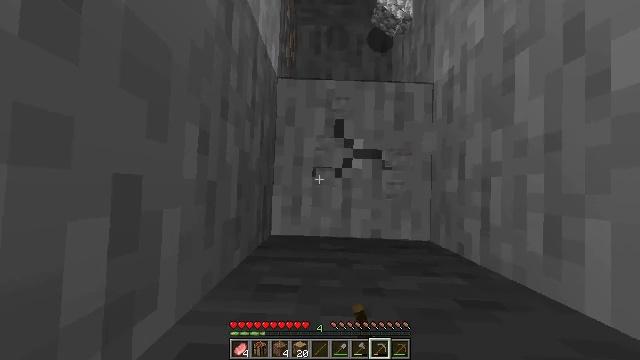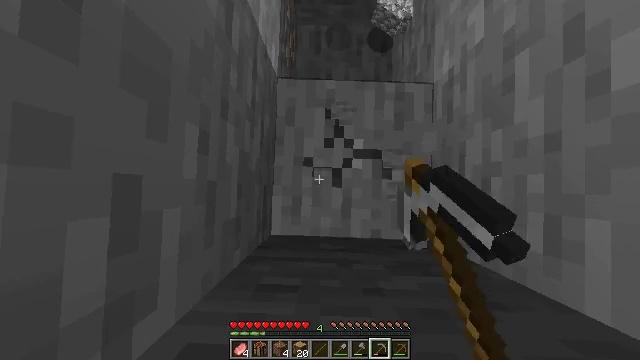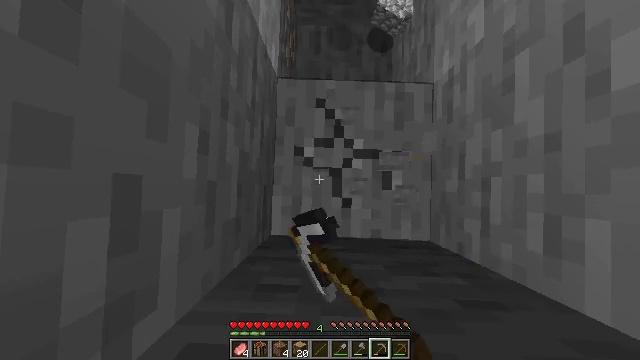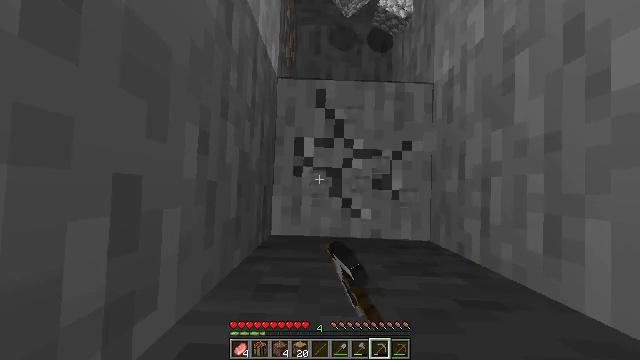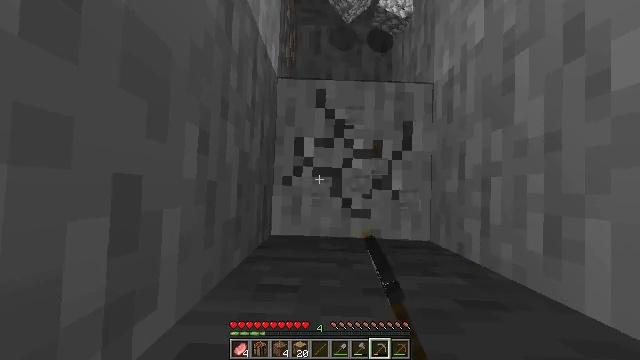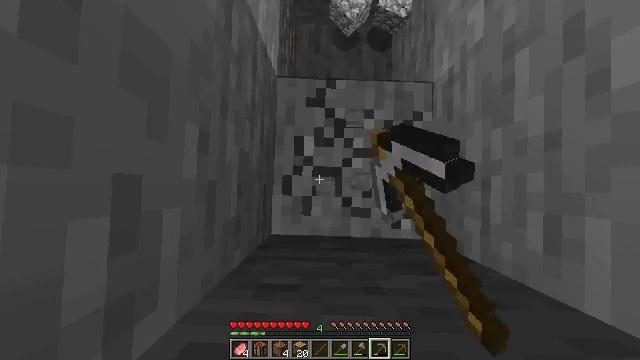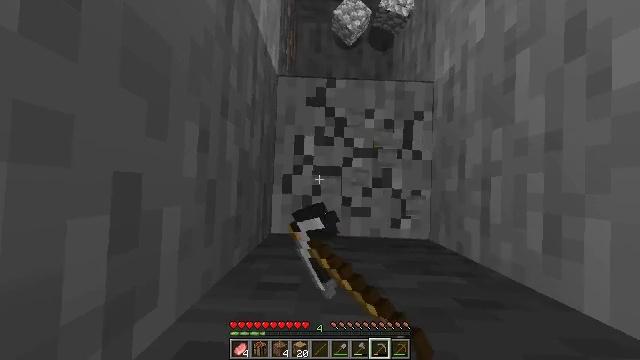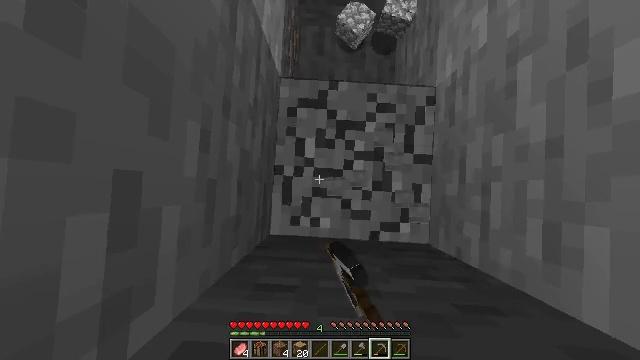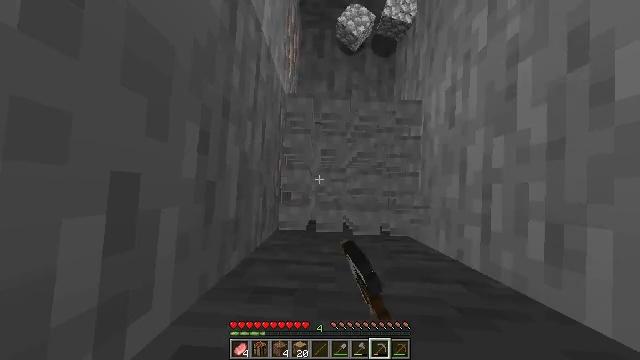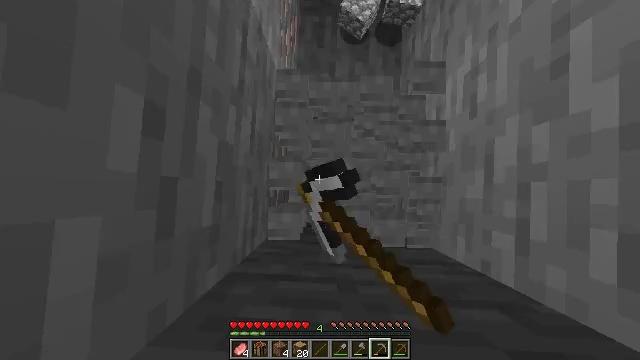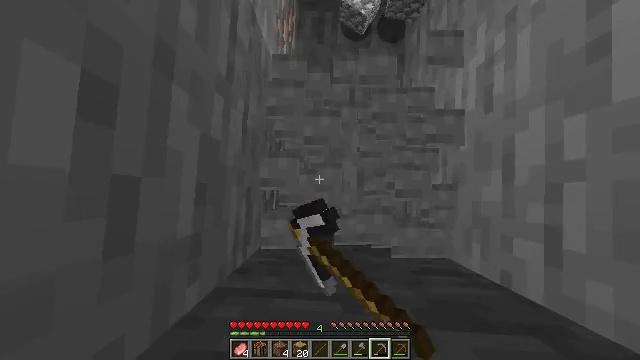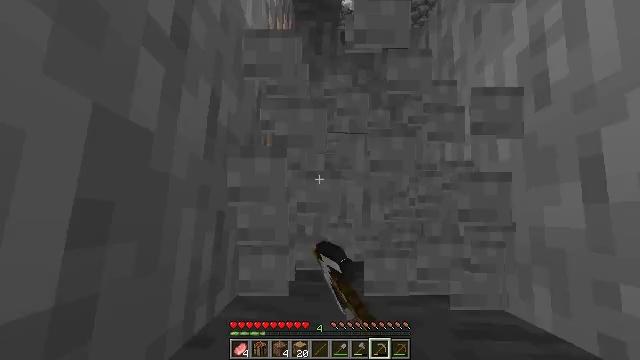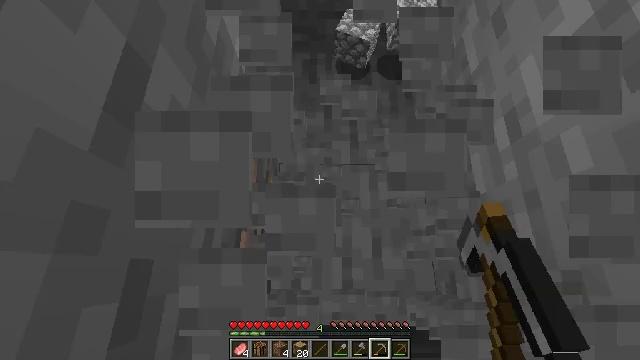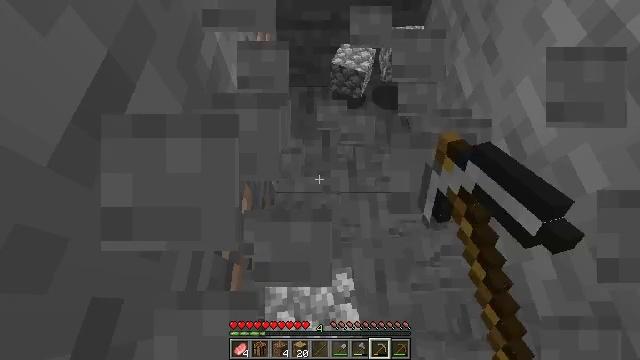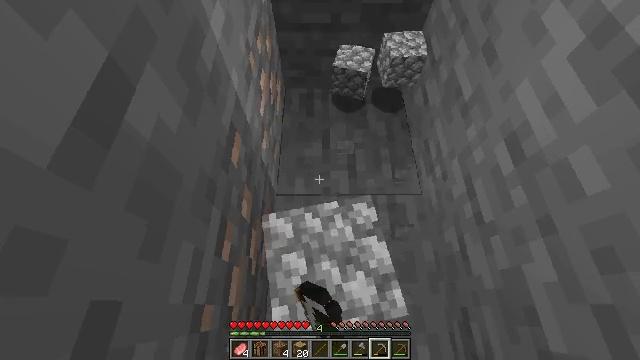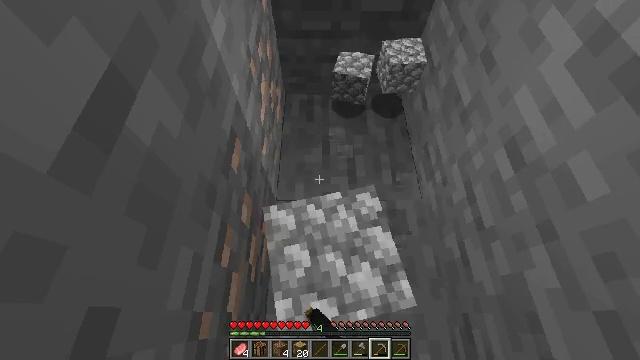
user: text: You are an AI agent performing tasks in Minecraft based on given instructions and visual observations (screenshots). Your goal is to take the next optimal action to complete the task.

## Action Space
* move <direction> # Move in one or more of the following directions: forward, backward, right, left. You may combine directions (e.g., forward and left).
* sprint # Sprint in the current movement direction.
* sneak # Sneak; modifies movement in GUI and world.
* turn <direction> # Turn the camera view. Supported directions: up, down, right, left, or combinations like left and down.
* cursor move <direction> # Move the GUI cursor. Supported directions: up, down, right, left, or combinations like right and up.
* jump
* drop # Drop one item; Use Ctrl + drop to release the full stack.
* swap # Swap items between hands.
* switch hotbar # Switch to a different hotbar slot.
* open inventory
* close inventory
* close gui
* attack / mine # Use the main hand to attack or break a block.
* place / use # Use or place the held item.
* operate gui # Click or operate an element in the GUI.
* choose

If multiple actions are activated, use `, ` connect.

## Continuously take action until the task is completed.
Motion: motion action
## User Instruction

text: Dig up the stone with a tool.
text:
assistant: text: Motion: attack / mine
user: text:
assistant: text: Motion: attack / mine
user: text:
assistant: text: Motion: attack / mine
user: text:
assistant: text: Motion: attack / mine
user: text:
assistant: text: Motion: attack / mine
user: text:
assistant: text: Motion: attack / mine
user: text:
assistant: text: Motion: turn left, attack / mine
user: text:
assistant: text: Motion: attack / mine
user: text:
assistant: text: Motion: attack / mine
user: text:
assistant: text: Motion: attack / mine
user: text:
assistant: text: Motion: turn up, attack / mine
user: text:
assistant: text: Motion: turn right and up, attack / mine
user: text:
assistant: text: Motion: turn right and up, attack / mine
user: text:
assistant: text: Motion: attack / mine
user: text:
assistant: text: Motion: turn up, attack / mine
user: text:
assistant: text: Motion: turn up, attack / mine
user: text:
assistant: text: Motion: attack / mine
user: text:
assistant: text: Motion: turn down, attack / mine
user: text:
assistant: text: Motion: attack / mine
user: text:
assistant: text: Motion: attack / mine
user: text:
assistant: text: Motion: attack / mine
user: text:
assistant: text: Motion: attack / mine
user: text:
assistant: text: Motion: attack / mine
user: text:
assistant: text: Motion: attack / mine
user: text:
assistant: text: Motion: attack / mine
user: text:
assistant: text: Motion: turn up, attack / mine
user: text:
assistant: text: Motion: attack / mine
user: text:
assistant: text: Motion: attack / mine
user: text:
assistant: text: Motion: attack / mine
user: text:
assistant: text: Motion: attack / mine